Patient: sex M, age 62
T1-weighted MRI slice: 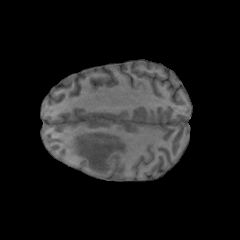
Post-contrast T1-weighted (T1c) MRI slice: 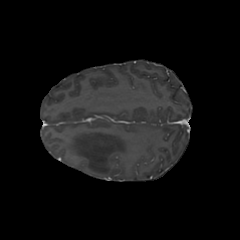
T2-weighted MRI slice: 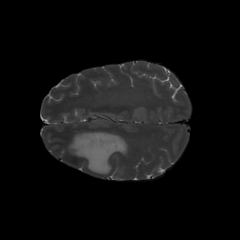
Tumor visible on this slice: yes
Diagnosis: Glioblastoma, IDH-wildtype
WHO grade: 4